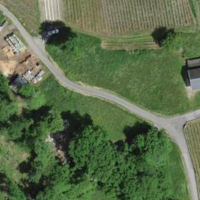
EUNIS habitat code: 40
Species observed at this site:
Juglans regia
Lepidium draba